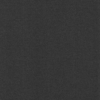
Label: dusty